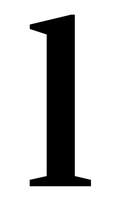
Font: LibreCaslonText_SemiBold